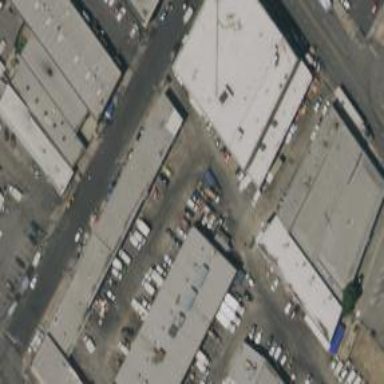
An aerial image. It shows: Industrial building.